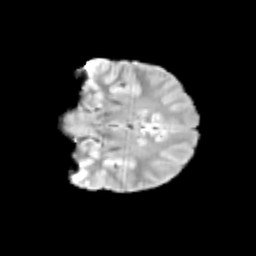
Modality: T2w
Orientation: coronal
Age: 13
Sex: male
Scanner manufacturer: siemens
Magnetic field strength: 3 T
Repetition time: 3.8 s
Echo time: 0.07 s